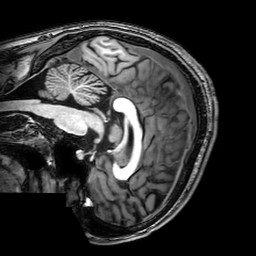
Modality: T1w
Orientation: sagittal
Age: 24
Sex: male
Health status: healthy
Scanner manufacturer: philips
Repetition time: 0.008183 s
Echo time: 0.00374 s